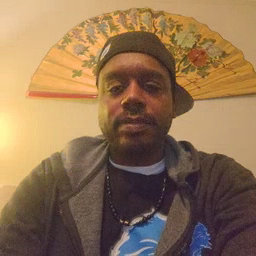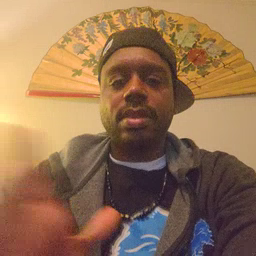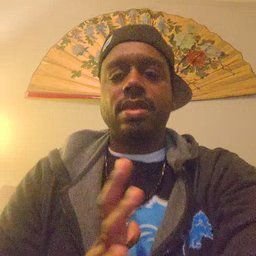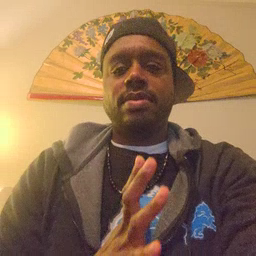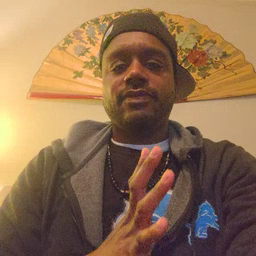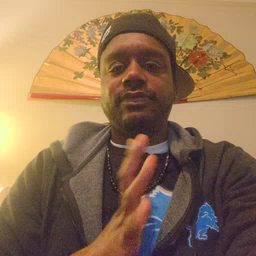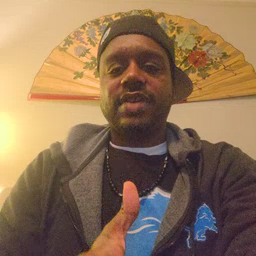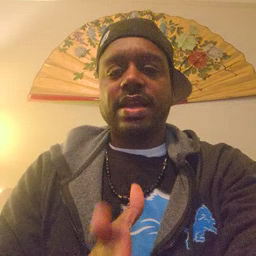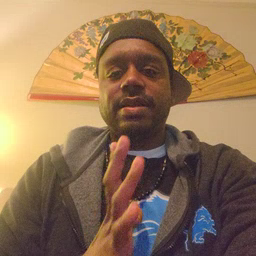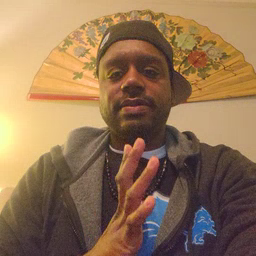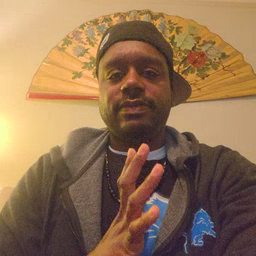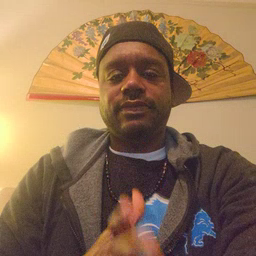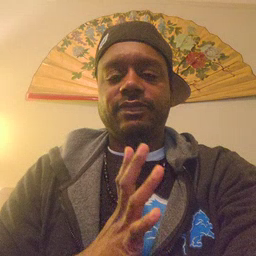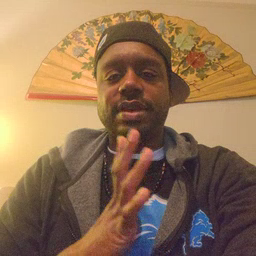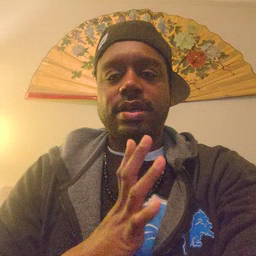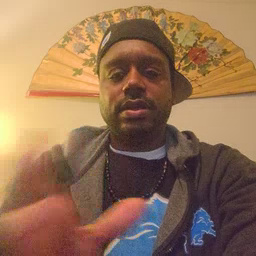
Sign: fine